Question: I am getting a list of data from database and stored them into a ResultSet first..later on I will store the resultset into an array and then portrait them into a comb box. Problem is I couldn't determine the length for the array beforehand..how can I make it happen?
'''
import java.sql.SQLException;
import javax.swing.JComboBox;
import javax.swing.JFrame;
public class test extends JFrame {
public static void main(String[] args) throws SQLException {
DBConn db = new DBConn();
JFrame frame = new JFrame();
JComboBox cBoxTaskID = null;
frame.setSize(500, 300);
frame.setLayout(null);
frame.setDefaultCloseOperation(JFrame.EXIT_ON_CLOSE);
frame.setVisible(true);
int x = 0;
String vSQL = "select taskid from tbltask where status = 'new'";
db.rs = db.GetRecordsetRS(vSQL);
String[] dataTaskIDAdmin = new String[100];
try {
while (db.rs.next()) {
dataTaskIDAdmin[x++] = db.rs.getString("taskid");
}
} catch (SQLException e) {
e.printStackTrace();
}
cBoxTaskID = new JComboBox(dataTaskIDAdmin);
cBoxTaskID.setBounds(50, 50, 200, 20);
frame.add(cBoxTaskID);
}
}
'''
By using this...I get the following result

MainManager
'''
public class MainManager implements ActionListener{
DBConn db = new DBConn();
WindowConstruct wconstruct;
IntWindowConstruct internal;
TableConstruct tblConstruct;
static DefaultComboBoxModel dataTaskID = new DefaultComboBoxModel();
static DefaultComboBoxModel dataEngineer = new DefaultComboBoxModel();
static JComboBox cBoxTaskID = new JComboBox();
static JComboBox cBoxEngineer = new JComboBox();
public MainManager() {
wconstruct = new WindowConstruct("..:: Manager's Helpdesk Main Page ::..", 1500, 800, false, null,"manager");
wconstruct.btnNew.addActionListener(this);
wconstruct.btnAssign.addActionListener(this);
wconstruct.btnLogout.addActionListener(this);
cBoxTaskID.setModel(dataTaskID);
cBoxEngineer.setModel(dataEngineer);
}
}
'''
At here, I declare the variables for DefaultComboBoxModel and JComboBox. Later on I update the model at the constructor - wconstruct.
When I cliked on the "Assign" button, it will call another constructor called - IntWindowConstruct.
'''
if (userType.equalsIgnoreCase("manager") && btnType.equalsIgnoreCase("assign")) {
btnSubmitAssign.setBounds(100, 140, 100, 20);
btnCancelAssign.setBounds(300, 140, 100, 20);
lblTask.setBounds(50, 50, 100, 20);
lblEngineer.setBounds(50, 90, 100, 20);
// cBoxTaskID = new JComboBox(MainManager.dataTaskID);
MainManager.cBoxTaskID.setBounds(160, 50, 250, 20);
// cBoxEngineer = new JComboBox(MainManager.dataEngineer);
MainManager.cBoxEngineer.setBounds(160, 90, 250, 20);
this.add(MainManager.cBoxTaskID);
this.add(MainManager.cBoxEngineer);
this.add(btnSubmitAssign);
this.add(btnCancelAssign);
this.add(lblTask);
this.add(lblEngineer);
}
'''
ActionListener for btnAssign
'''
if (src == wconstruct.btnAssign) {
if (Global.intNewAssign == false) {
int x = 0;
String vSQL = "select taskid from tbltask where status = 'new'";
db.rs = db.GetRecordsetRS(vSQL);
try {
while (db.rs.next()) {
dataTaskID.addElement(db.rs.getString("taskid"));
}
} catch (SQLException err) {
err.printStackTrace();
}
int y = 0;
String vSQL1 = "select username from tblusermaster where usertype='engineer' and status='active'";
db.rs1 = db.GetRecordsetRS(vSQL1);
try {
while (db.rs1.next()) {
dataEngineer.addElement(db.rs1.getString("username"));
}
} catch (SQLException err) {
err.printStackTrace();
}
internal = new IntWindowConstruct("Manager's Assign task", 500, 250, null, "manager", "assign");
internal.btnSubmitAssign.addActionListener(this);
internal.btnCancelAssign.addActionListener(this);
wconstruct.panelIntWin.add(internal);
Global.intNewAssign = true;
} else {
showMessageDialog(null,
"Assign task's window has been opened. Kindly please close it before clicking this button.",
"Error", JOptionPane.ERROR_MESSAGE);
}
}
'''
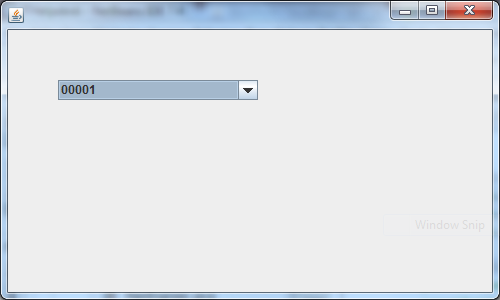
Answer: Use an 'ArrayList' instead and then convert it to an array when you're done...
'''
List<String> dataTaskIDAdmin = new ArrayList<>(100);
try{
while(db.rs.next()){
dataTaskIDAdmin.add(db.rs.getString("taskid"));
}
}catch(SQLException e){
e.printStackTrace();
}
cBoxTaskID = new JComboBox(dataTaskIDAdmin.toArray(new String[dataTaskIDAdmin.size()]));
'''
Or use a 'DefaultComboBoxModel' directly...
'''
DefaultComboBoxModel model = new DefaultComboBoxModel();
try{
while(db.rs.next()){
model.addElement(db.rs.getString("taskid"));
}
}catch(SQLException e){
e.printStackTrace();
}
cBoxTaskID = new JComboBox(model);
'''
Have a look at <URL> for more details...

'''
import java.awt.EventQueue;
import java.awt.GridBagLayout;
import java.awt.event.ActionEvent;
import java.awt.event.ActionListener;
import java.util.Random;
import javax.swing.DefaultComboBoxModel;
import javax.swing.JButton;
import javax.swing.JComboBox;
import javax.swing.JFrame;
import javax.swing.JPanel;
import javax.swing.UIManager;
import javax.swing.UnsupportedLookAndFeelException;
public class TestComboBox {
public static void main(String[] args) {
new TestComboBox();
}
public TestComboBox() {
EventQueue.invokeLater(new Runnable() {
@Override
public void run() {
try {
UIManager.setLookAndFeel(UIManager.getSystemLookAndFeelClassName());
} catch (ClassNotFoundException | InstantiationException | IllegalAccessException | UnsupportedLookAndFeelException ex) {
}
JFrame frame = new JFrame("Testing");
frame.setDefaultCloseOperation(JFrame.EXIT_ON_CLOSE);
frame.add(new TestPane());
frame.pack();
frame.setLocationRelativeTo(null);
frame.setVisible(true);
}
});
}
public class TestPane extends JPanel {
private JComboBox comboBox;
private JButton update;
public TestPane() {
setLayout(new GridBagLayout());
update = new JButton("Update");
comboBox = new JComboBox();
update.addActionListener(new ActionListener() {
@Override
public void actionPerformed(ActionEvent e) {
updateCombo();
}
});
updateCombo();
add(comboBox);
add(update);
}
protected void updateCombo() {
DefaultComboBoxModel model = new DefaultComboBoxModel();
Random rnd = new Random();
for (int index = 0; index < 10 + rnd.nextInt(90); index++) {
model.addElement(rnd.nextInt(1000));
}
comboBox.setModel(model);
}
}
}
'''
'''
int y = 0;
String vSQL1 = "select username from tblusermaster where usertype='engineer' and status='active'";
db.rs1 = db.GetRecordsetRS(vSQL1);
dataEngineer = new DefaultComboBoxModel();
try{
while(db.rs1.next()){
dataEngineer.addElement(db.rs1.getString("username"));
}
}catch(SQLException err){
err.printStackTrace();
}
cBoxEngineer.setModel(dataEngineer);
'''